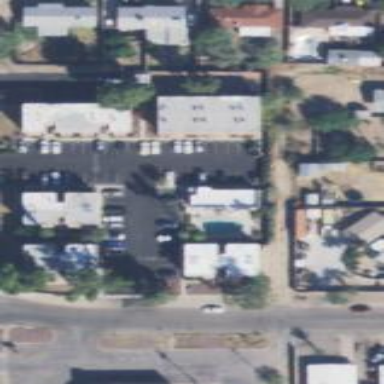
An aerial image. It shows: Parking area.